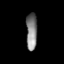
Tissue: lung
Cell type: Epithelial cells
Senescence score: 0.2102
Nuclear area (px): 399
Mean DAPI intensity: 130.677